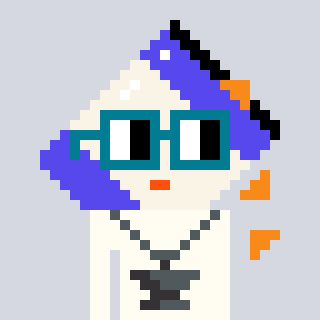
a pixel art character with square dark green glasses, a chips-shaped head and a grayscale-colored body on a cool background